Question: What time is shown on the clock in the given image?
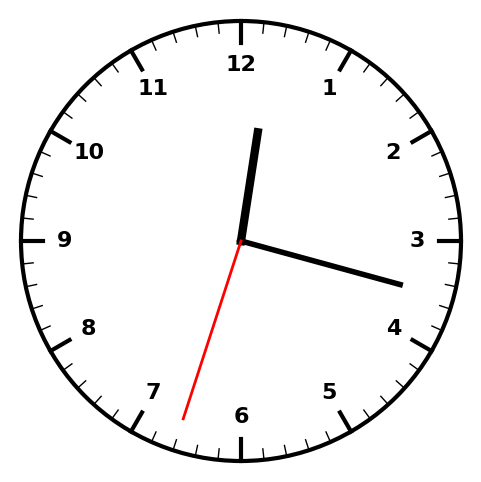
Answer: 12:17:33